Field crop: tomato
Growth stage: 1
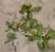
Species: portulaca